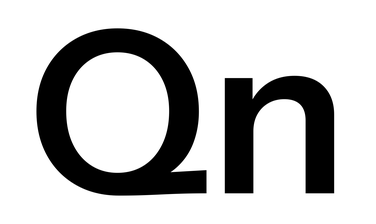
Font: InstrumentSans_SemiBold